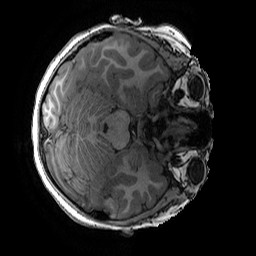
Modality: T1w
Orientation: axial
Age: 11
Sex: female
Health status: ill
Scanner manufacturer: ge
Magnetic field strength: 3 T
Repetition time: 0.007664 s
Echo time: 0.00342 s